Question: I am trying to connect to a MySQL database from a jsp page using jdbc in the backend.
I have the following code:
'''
public static void insertIntoDatabase(String code,String name,String temp,String hum,String del) {
Connection con = null;
if (del.length() == 0) {
del="no data";
}
name = name.replaceAll("\(.+?\)", "");
name = name.replaceAll(" ", "_");
del = del.replaceAll(" ", "_");
System.out.println("del "+del);
String url = "jdbc:mysql://localhost:3306/test";
try {
Class.forName("com.mysql.jdbc.Driver");
con = DriverManager.getConnection(url,"root","");
con.createStatement().executeUpdate("CREATE TABLE IF NOT EXISTS aiportdetails(code VARCHAR(50) PRIMARY KEY, " +
"name VARCHAR(250), temp VARCHAR(50), hum VARCHAR(50), del VARCHAR(50))");
ResultSet rs = con.prepareStatement("SELECT * FROM airportdetails;").executeQuery();
} catch (SQLException ex) {
ex.printStackTrace();
} catch (ClassNotFoundException e) {
e.printStackTrace();
} finally {
try {
if (con != null) {
con.close();
}
} catch (SQLException ex) {
ex.printStackTrace();
}
}
}
'''
I am getting the following error at
> ResultSet rs = con.prepareStatement("SELECT * FROM airportdetails;").executeQuery();
error:
> Table 'test.airportdetails' doesn't exist
But from my phpmyadmin I can see that the table is created and exists:

What is the reason I am getting this error?
Thank you.
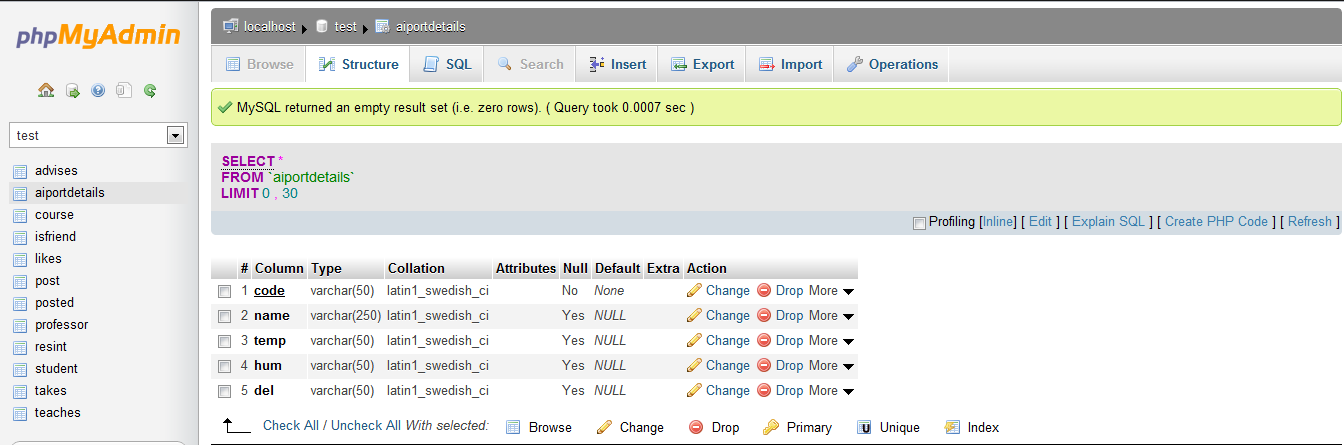
Answer: ## executeUpdate()
Executes the SQL statement in this PreparedStatement object, which must be an SQL 'INSERT', 'UPDATE' or 'DELETE' statement; or an SQL statement that returns nothing, such as a DDL statement.
> Currently you are trying to use this for creating a table. That's the reason why you are getting that error.
Refer to the documentation <URL> for
## EDIT:
You should create a table using 'Statement'
'''
Statement st = con.createStatement();
String table = "Create table .......";
st.executeUpdate(table);
'''